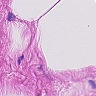
Metastatic tissue present: no